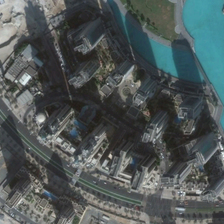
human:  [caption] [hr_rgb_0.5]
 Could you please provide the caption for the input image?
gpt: many buildings are in two sides of a curved road in a commercial area .

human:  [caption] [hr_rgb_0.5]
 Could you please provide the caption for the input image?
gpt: many buildings are in two sides of a curved road in a commercial area .

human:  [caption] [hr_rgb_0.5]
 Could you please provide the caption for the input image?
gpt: many buildings are in two sides of a curved road in a commercial area .

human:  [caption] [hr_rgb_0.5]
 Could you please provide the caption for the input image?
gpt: many buildings are in two sides of a curved road in a commercial area .

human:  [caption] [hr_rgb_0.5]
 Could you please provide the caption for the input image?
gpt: many buildings are in two sides of a curved road in a commercial area .